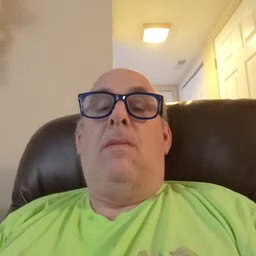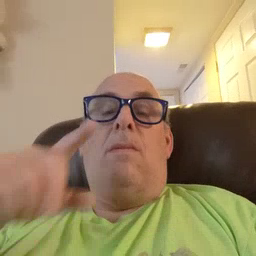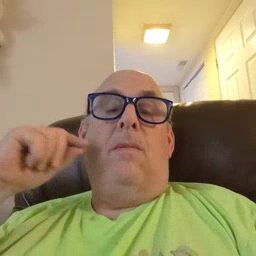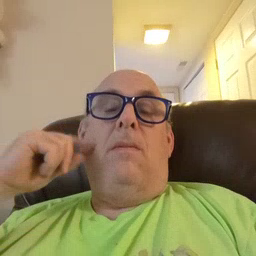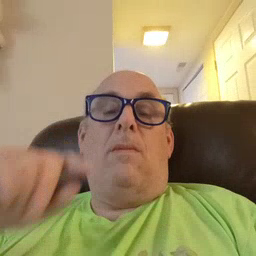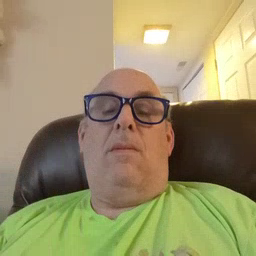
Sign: cat